【题型】填空题　【知识点】解析几何　【难度】medium
已知椭圆 $C: \frac{x^2}{a^2} + \frac{y^2}{b^2} = 1 (a > b > 0)$，$C$ 的上顶点为 $A$，两个焦点为 $F_1$，$F_2$，离心率为 $\frac{1}{2}$。过 $F_1$ 且垂直于 $AF_2$ 的直线与 $C$ 交于 $D$，$E$ 两点，$|DE|=6$，则 $\triangle ADE$ 的周长是\_\_\_\_\_\_\_\_\_\_\_\_。
【解答】

\noindent \textbf{【答案】} $\boldsymbol{13}$

\vspace{0.2cm}
\noindent \textbf{【分析】} 利用离心率得到椭圆的方程为$\dfrac{x^2}{4c^2}+\dfrac{y^2}{3c^2}=1$，即$3x^2+4y^2-12c^2=0$，根据离心率得到直线$AF_2$的斜率，进而利用直线的垂直关系得到直线$DE$的斜率，写出直线$DE$的方程：$x=\sqrt{3}y-c$，代入椭圆方程$3x^2+4y^2-12c^2=0$，整理化简得到：$13y^2-6\sqrt{3}cy-9c^2=0$，利用弦长公式求得$c=\dfrac{13}{8}$，得$a=2c=\dfrac{13}{4}$，根据对称性将$\triangle ADE$的周长转化为$\triangle F_2DE$的周长，利用椭圆的定义得到周长为$4a=13$.

\vspace{0.2cm}
\noindent \textbf{【详解】}
$\because$椭圆的离心率为$e=\dfrac{c}{a}=\dfrac{1}{2}$，$\therefore a=2c$，$\therefore b^2=a^2-c^2=3c^2$，$\therefore$椭圆的方程为$\dfrac{x^2}{4c^2}+\dfrac{y^2}{3c^2}=1$，即$3x^2+4y^2-12c^2=0$，不妨设左焦点为$F_1$，右焦点为$F_2$，如图所示，$\because$

$AF_2=a$，$OF_2=c$，$a=2c$，$\therefore \angle AF_2O=\dfrac{\pi}{3}$，$\therefore \triangle AF_1F_2$为正三角形，$\because$过$F_1$且垂直于$AF_2$的直线与$C$交于$D$，$E$两点，$DE$为线段$AF_2$的垂直平分线，$\therefore$直线$DE$的斜率为$\dfrac{\sqrt{3}}{3}$，斜率倒数为$\sqrt{3}$，直线$DE$的方程：$x=\sqrt{3}y-c$，代入椭圆方程$3x^2+4y^2-12c^2=0$，整理化简得到：$13y^2-6\sqrt{3}cy-9c^2=0$，
判别式$\Delta=(6\sqrt{3}c)^2+4\times13\times9c^2=6^2\times16\times c^2$，
$\therefore |DE|=\sqrt{1+(\sqrt{3})^2}|y_1-y_2|=2\times\dfrac{\sqrt{\Delta}}{13}=2\times6\times4\times\dfrac{c}{13}=6$，
$\therefore c=\dfrac{13}{8}$，得$a=2c=\dfrac{13}{4}$，
$\because DE$为线段$AF_2$的垂直平分线，根据对称性，$AD=DF_2$，$AE=EF_2$，$\therefore \triangle ADE$的周长等于$\triangle F_2DE$的周长，利用椭圆的定义得到$\triangle F_2DE$周长为
$|DF_2|+|EF_2|+|DE|=|DF_2|+|EF_2|+|DF_1|+|EF_1|=|DF_1|+|DF_2|+|EF_1|+|EF_2|=2a+2a=4a=13$.
故答案为：$\boldsymbol{13}$

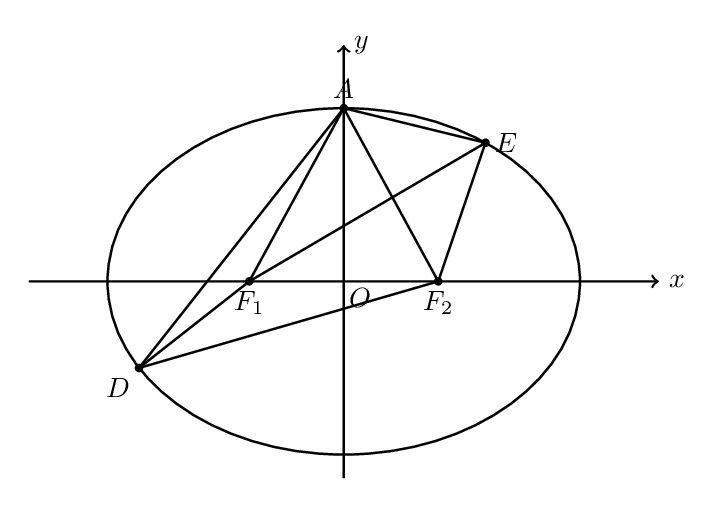